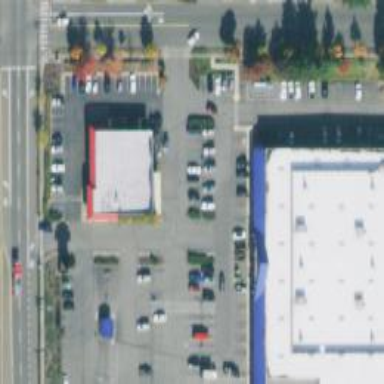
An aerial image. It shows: Parking space is available.